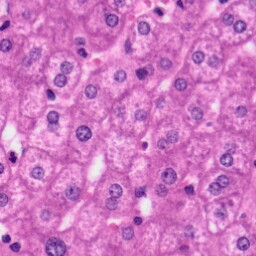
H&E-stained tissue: Liver